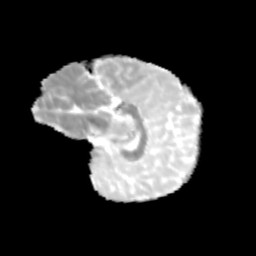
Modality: MD
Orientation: sagittal
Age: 12
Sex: male
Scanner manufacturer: siemens
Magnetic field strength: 3 T
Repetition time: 3.8 s
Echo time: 0.07 s